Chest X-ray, AP view. Patient: 44 years old, sex F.
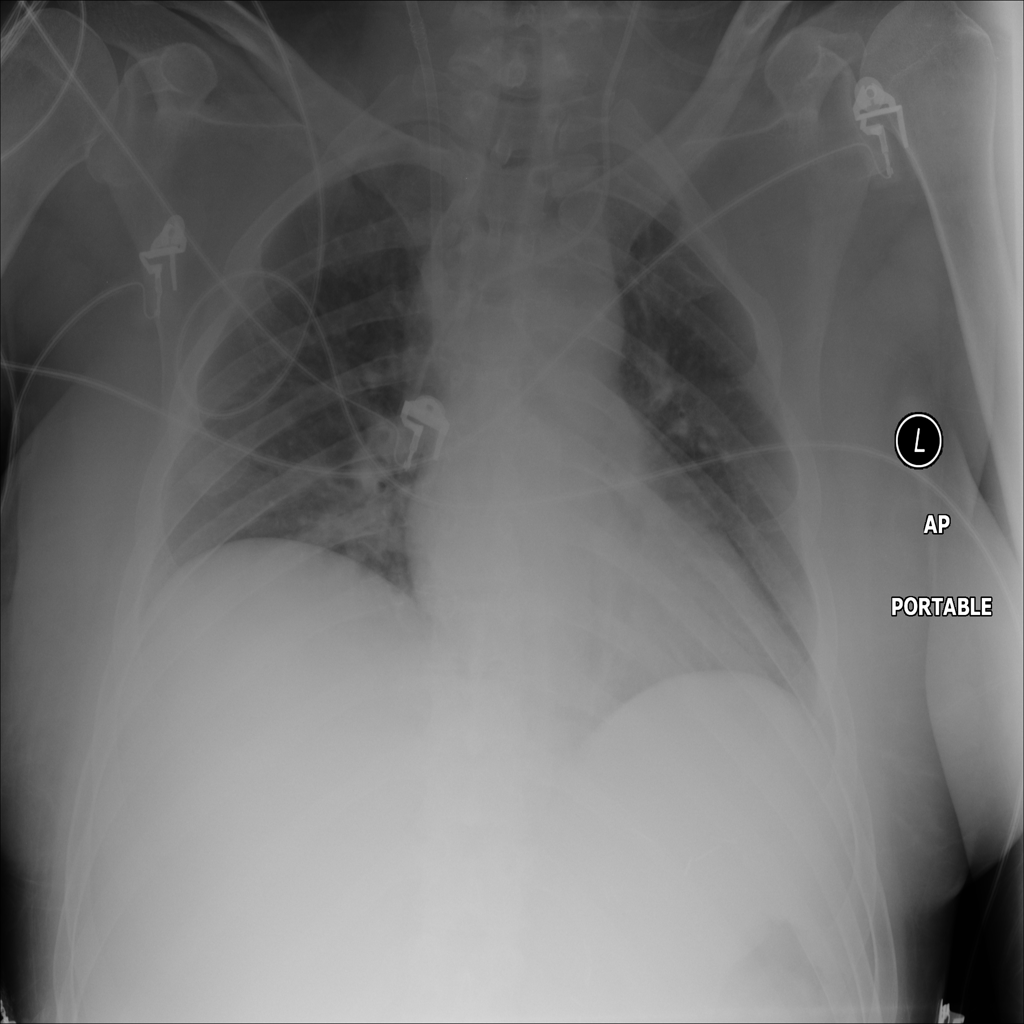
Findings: No Finding